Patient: sex M, age 67
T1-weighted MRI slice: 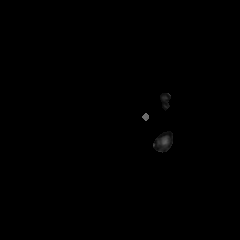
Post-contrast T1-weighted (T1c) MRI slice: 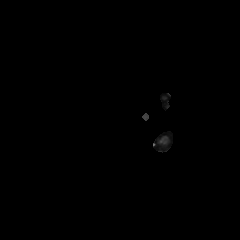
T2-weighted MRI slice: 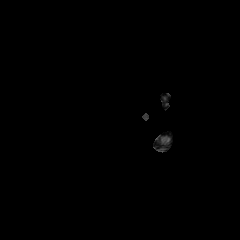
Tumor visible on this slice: no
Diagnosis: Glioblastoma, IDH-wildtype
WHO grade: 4